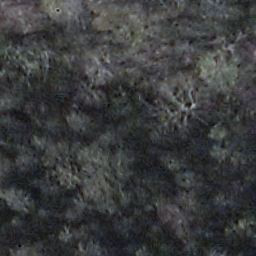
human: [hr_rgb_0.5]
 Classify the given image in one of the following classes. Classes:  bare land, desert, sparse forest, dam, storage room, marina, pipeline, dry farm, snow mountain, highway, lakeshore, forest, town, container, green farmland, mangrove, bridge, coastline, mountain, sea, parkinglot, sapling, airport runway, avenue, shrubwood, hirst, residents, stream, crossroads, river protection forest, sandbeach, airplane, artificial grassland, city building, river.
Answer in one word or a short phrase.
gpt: shrubwood